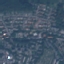
Land use / land cover: Residential